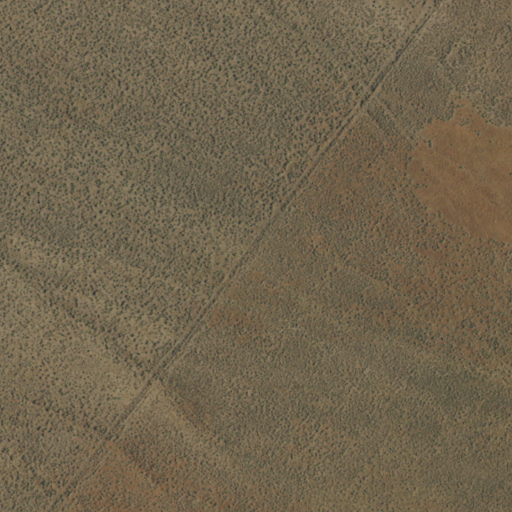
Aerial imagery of valley in Nevada named Indian Canyon containing only shrub